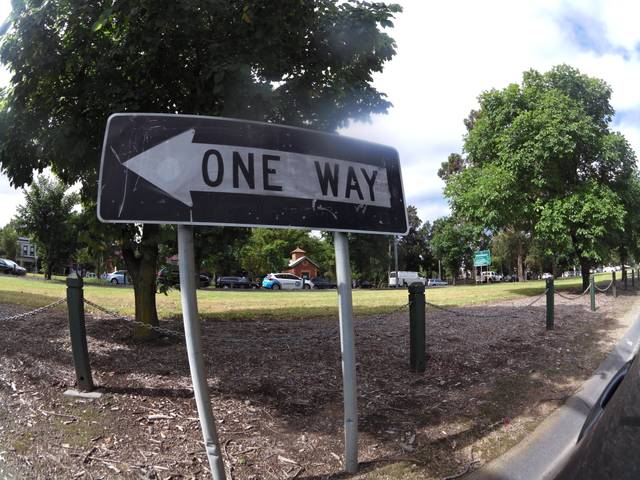
Region: Australia
Coordinates: -37.793, 144.981